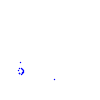
Particle: proton